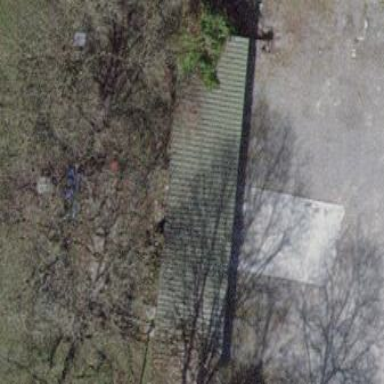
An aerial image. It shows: View of roof of building.